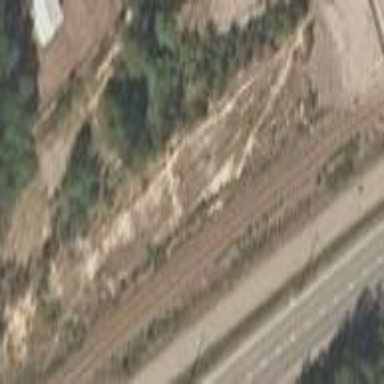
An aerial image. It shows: Sandy area in nature.